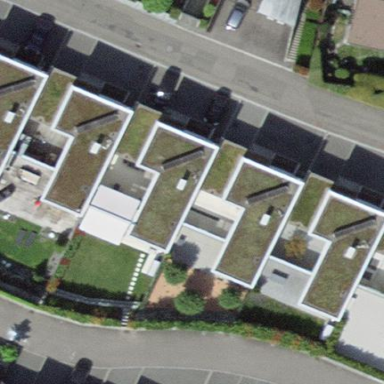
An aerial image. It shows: Terrace building.